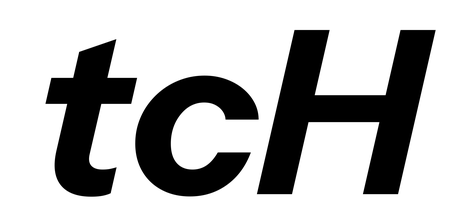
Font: InstrumentSans-Italic_Bold_Italic